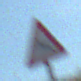
Verkehrszeichen: WildwechselRechts
Umgebung: Outdoor, Urban
Tageszeit: Midday
Wetter: Clear
Licht: Natural
Jahreszeit: NotSpecified
Kontrast: HighContrast